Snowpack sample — Buffalo Mountain, Silverthorne, Colorado, USA (2/22/26, 2:02 PM MST)
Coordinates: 39.622, -106.113
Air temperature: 33 °F
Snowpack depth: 63 cm
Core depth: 30 cm
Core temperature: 26.6 °F
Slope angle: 11°, slope face: 116°
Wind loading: low
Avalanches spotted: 0
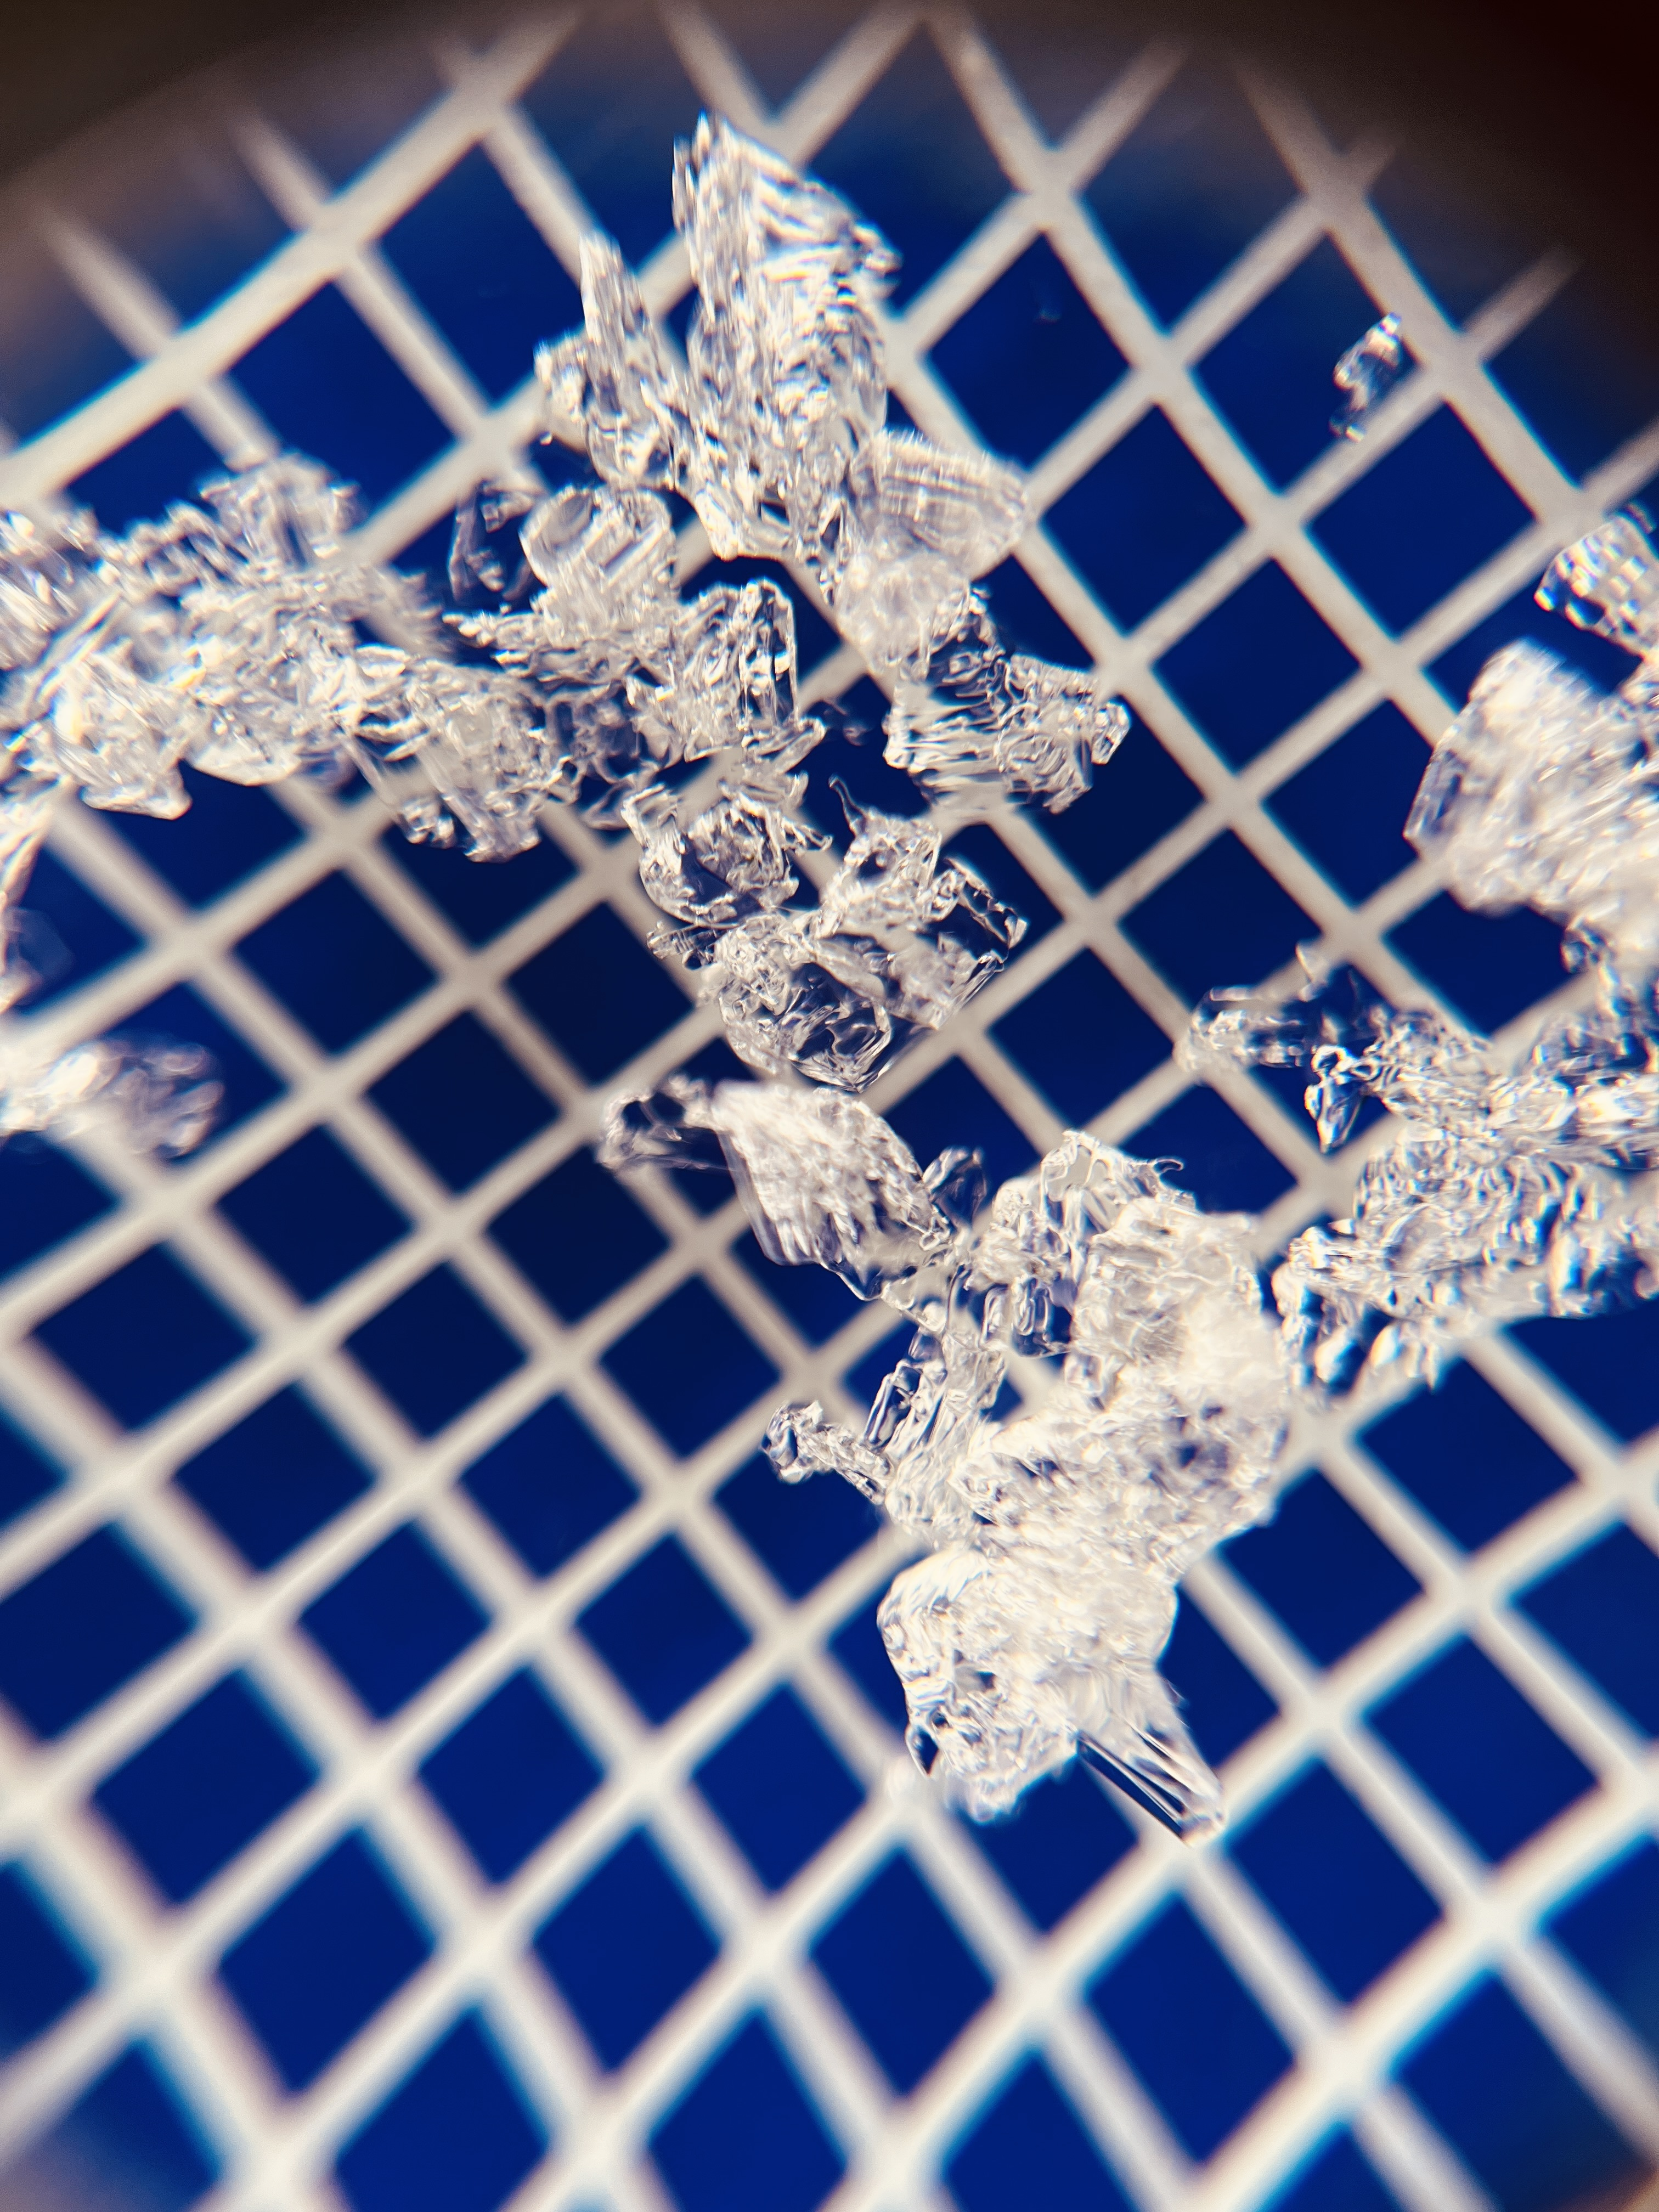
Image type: magnified_profile
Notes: In a firebreak similar to site 1, minimal wind loading with no spotted avalanches (not many faces in view though)